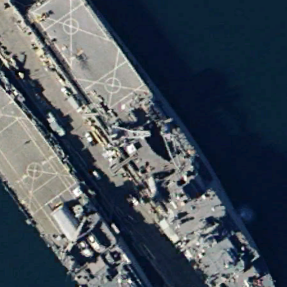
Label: combat